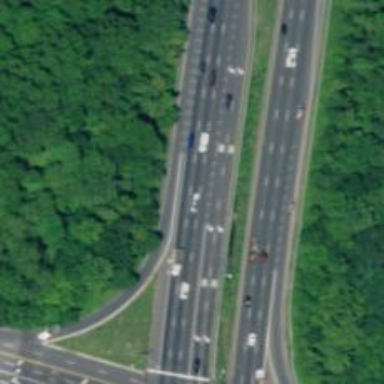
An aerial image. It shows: View of motorway.